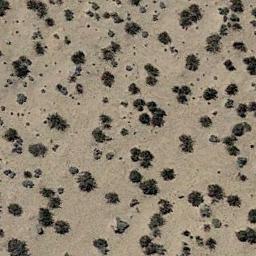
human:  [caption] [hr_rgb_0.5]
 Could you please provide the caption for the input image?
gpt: There is a wood in this jungle .

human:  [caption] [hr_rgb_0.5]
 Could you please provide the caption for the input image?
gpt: Some disconnected chaparrals grow in the desert .

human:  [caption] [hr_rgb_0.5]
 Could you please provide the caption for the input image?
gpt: Chaparral is evenly distributed on the sand .

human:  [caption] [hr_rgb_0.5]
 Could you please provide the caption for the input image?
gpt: The chaparral is consist of sparse bushes on the desert .

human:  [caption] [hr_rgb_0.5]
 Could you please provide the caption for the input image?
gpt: The vegetation in the chaparral is approximately the same size .